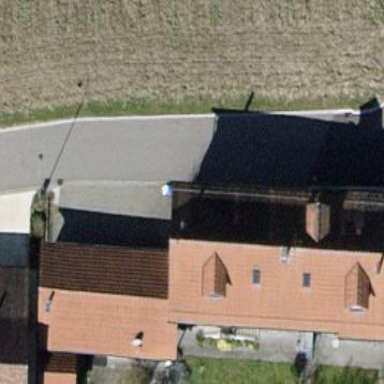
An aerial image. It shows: Gabled roof house.